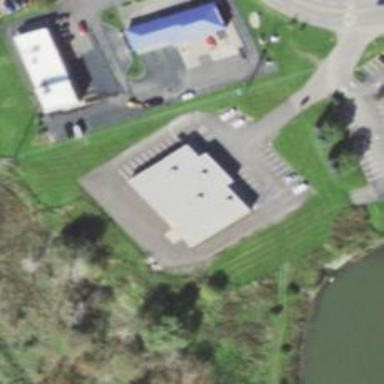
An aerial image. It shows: Building.